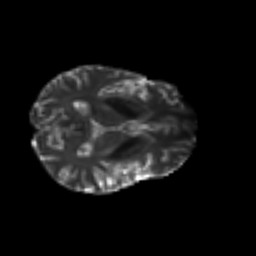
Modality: T2w
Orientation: axial
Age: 48
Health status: ill
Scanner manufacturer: philips
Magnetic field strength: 3 T
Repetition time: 9 s
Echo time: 0.127 s